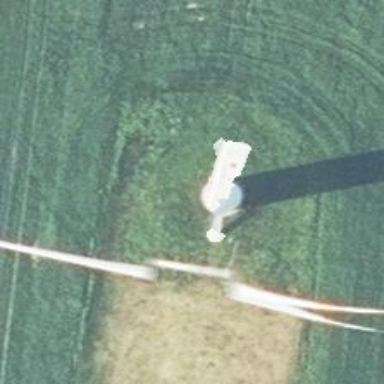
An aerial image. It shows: Wind generator is in the picture.